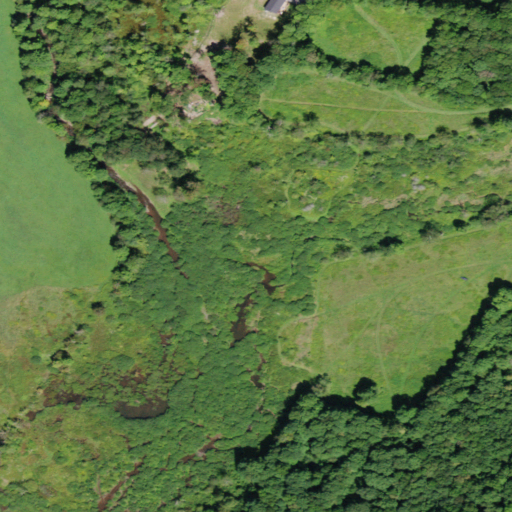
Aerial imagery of valley in New York named Turk Hollow containing deciduous forest, woody wetlands, pasture, and herbaceous wetlands